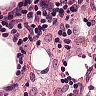
Metastatic tissue present: no